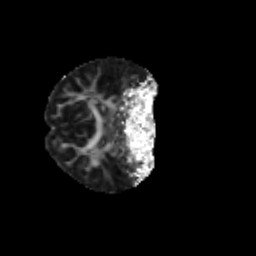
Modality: FA
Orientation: axial
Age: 13
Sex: male
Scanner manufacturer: siemens
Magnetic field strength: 3 T
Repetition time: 3.8 s
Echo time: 0.07 s